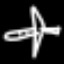
Label: airplane